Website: ulta-beauty
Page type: address-validator
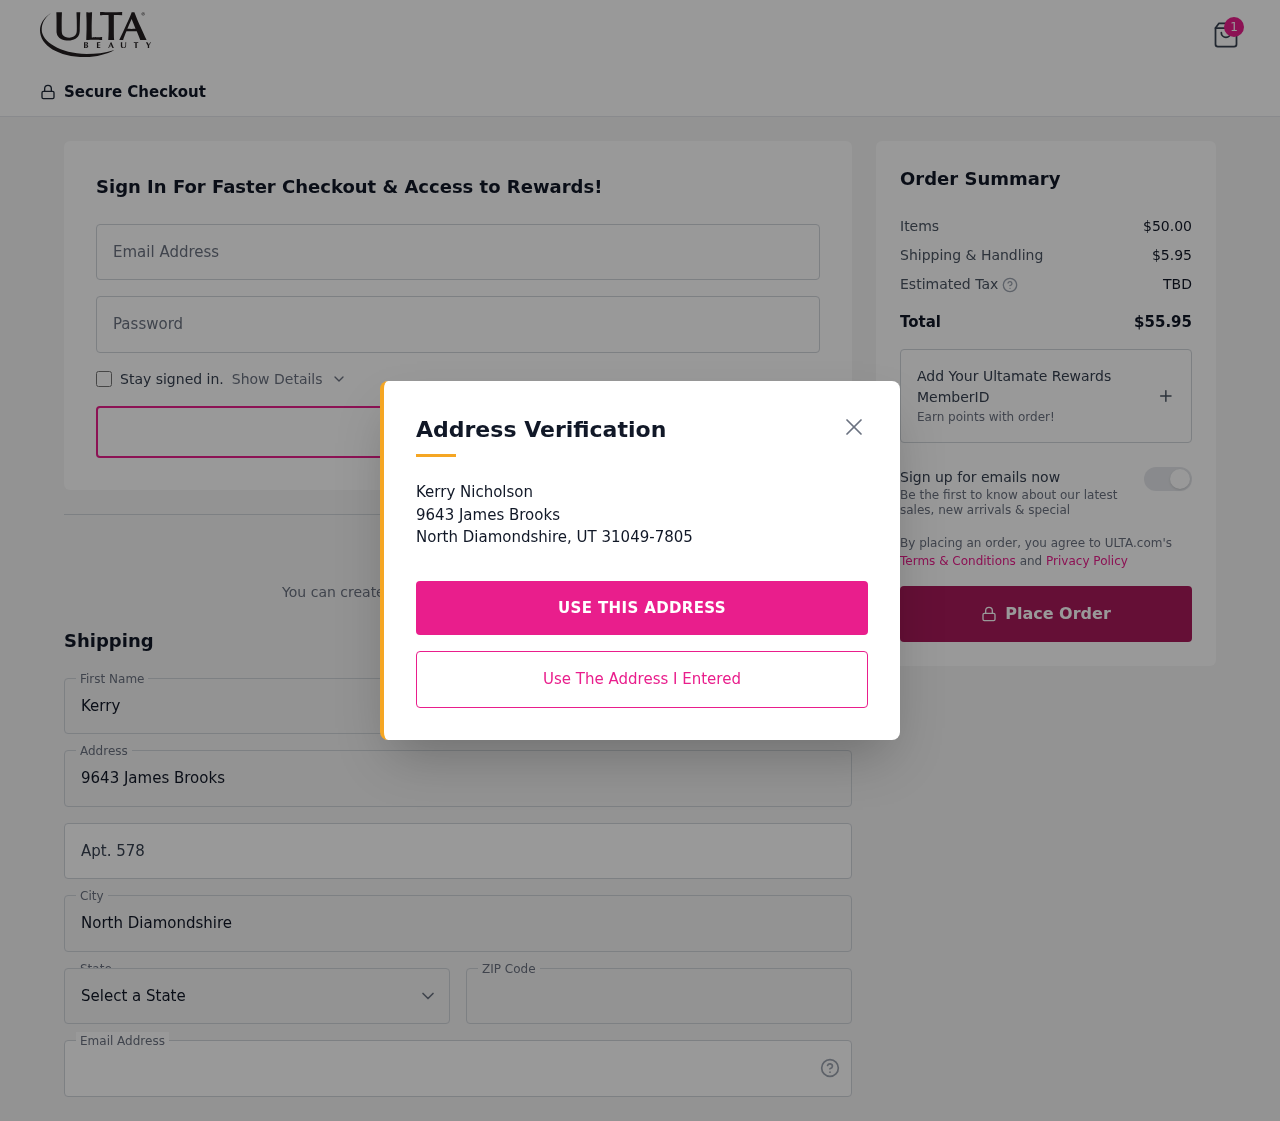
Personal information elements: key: PII_CITY
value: North Diamondshire
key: PII_EMAIL
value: kerry.nicholson@hotmail.com
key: PII_FIRSTNAME
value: Kerry
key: PII_LASTNAME
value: Nicholson
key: PII_POSTCODE
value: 31049
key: PII_STATE_ABBR
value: UT
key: PII_STREET
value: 9643 James Brooks
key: PII_STREET2
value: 9643 James Brooks
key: PII_STREET2
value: Apt. 578
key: PII_FULLNAME2
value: Kerry Nicholson
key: PII_CITY2
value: North Diamondshire
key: PII_STATE_ABBR2
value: UT
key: PII_POSTCODE_FULL
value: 31049
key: PII_POSTCODE_EXT
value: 7805
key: PII_POSTCODE_NUMERIC
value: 31049
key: PII_POSTCODE_EXT_NUMERIC
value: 7805
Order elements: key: ORDER_NUM_ITEMS
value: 1
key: ORDER_SUBTOTAL
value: $50.00
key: ORDER_SHIPPING_COST
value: $5.95
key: ORDER_TOTAL
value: $55.95